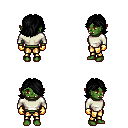
a pixel art fantasy rpg character, female body template, orc, green skin, white long-sleeve shirt, gold greaves, black swoop hairstyle, gold gloves, four views (front, back, left, right), 2x2 character sprite sheet, small pixel art, hard edges, no anti-aliasing